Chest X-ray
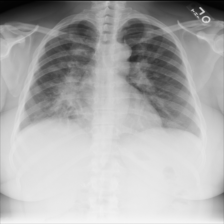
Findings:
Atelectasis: negative
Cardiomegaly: negative
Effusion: negative
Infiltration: positive
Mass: negative
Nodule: negative
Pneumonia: negative
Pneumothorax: negative
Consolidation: negative
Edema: negative
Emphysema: negative
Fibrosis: negative
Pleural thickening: negative
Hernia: negative